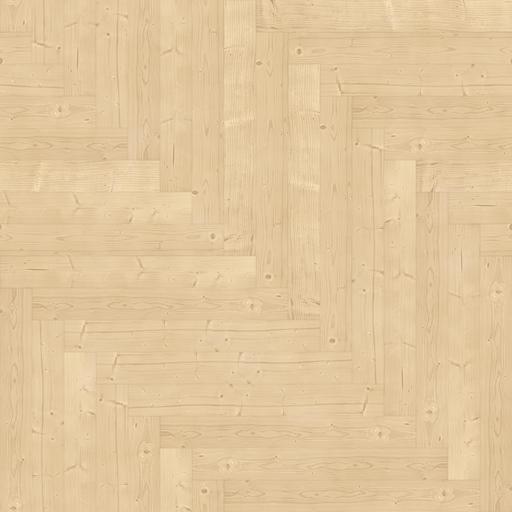
Tags: floor flooring herringbone parquet wood wooden